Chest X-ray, AP view. Patient: 60 years old, sex M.
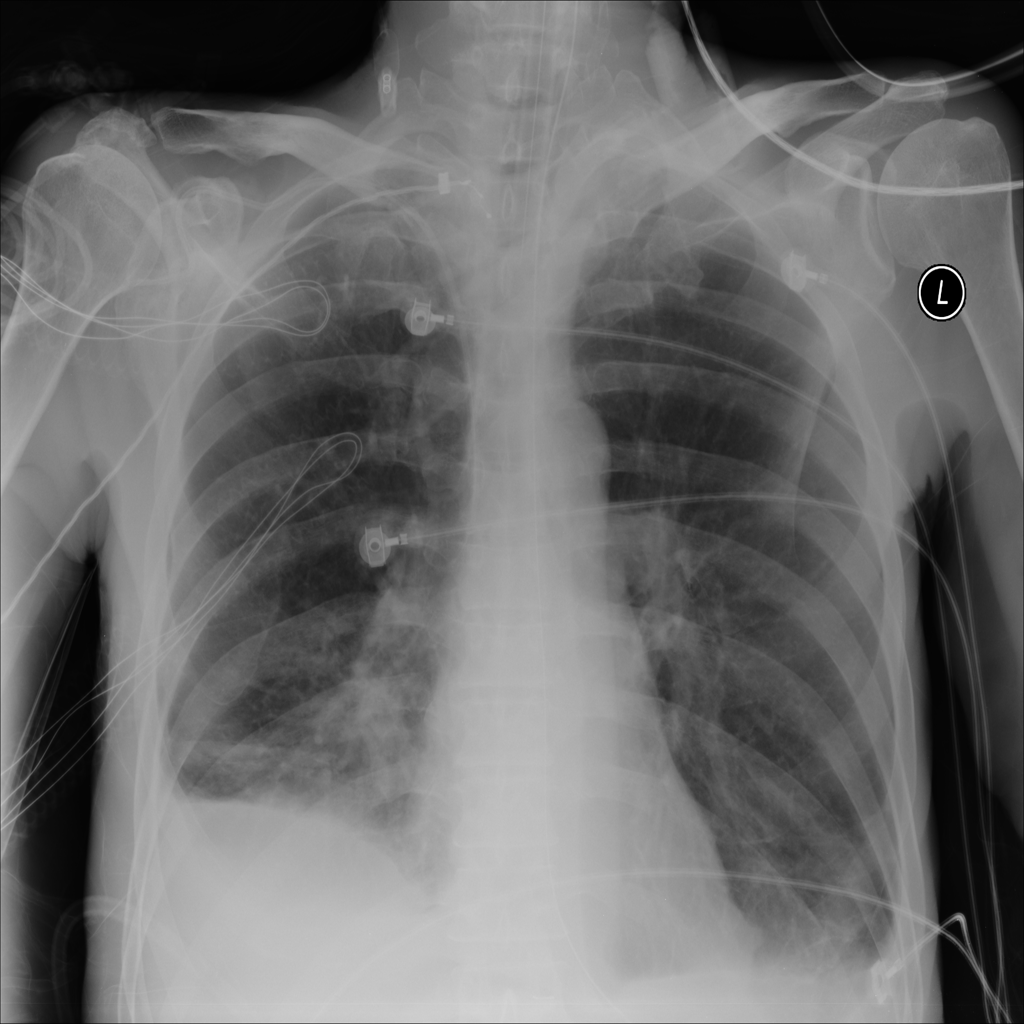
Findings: Effusion